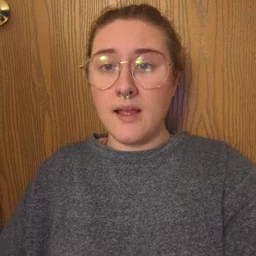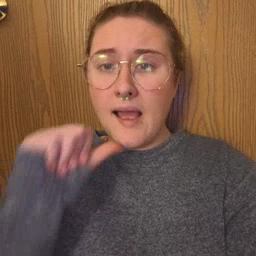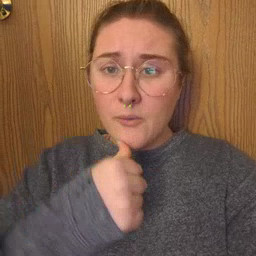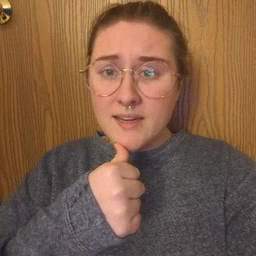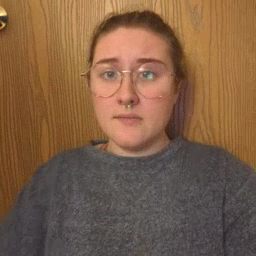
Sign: owie